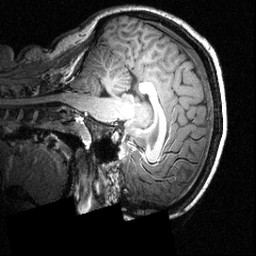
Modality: T1w
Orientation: sagittal
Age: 23
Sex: female
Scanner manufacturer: siemens
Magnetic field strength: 3.951 T
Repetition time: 1.5 s
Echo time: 0.00335 s